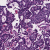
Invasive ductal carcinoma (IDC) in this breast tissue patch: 0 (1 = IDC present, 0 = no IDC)